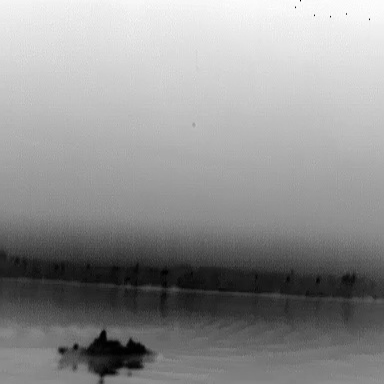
There is a canoe in the infrared image.